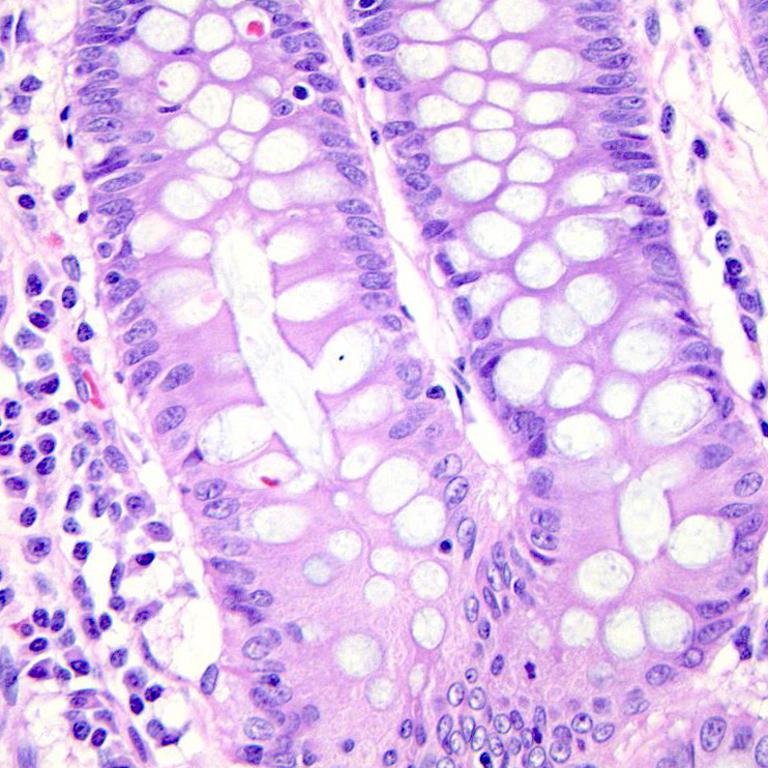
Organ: colon
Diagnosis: benign